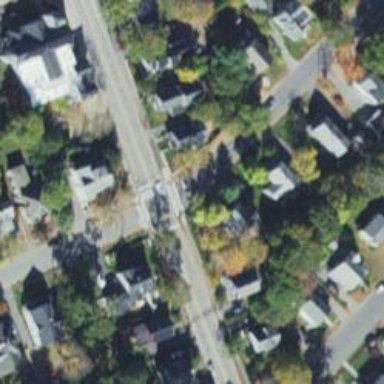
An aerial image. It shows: Residential road with sidewalk on the left side.